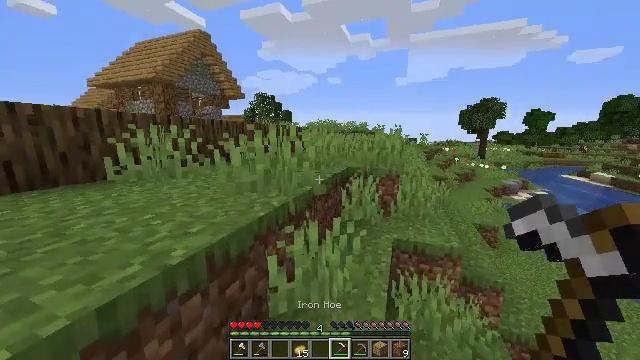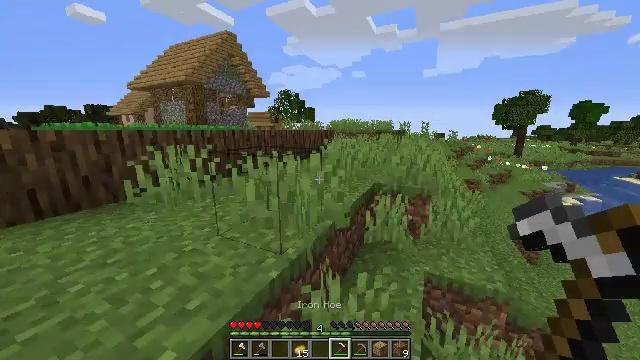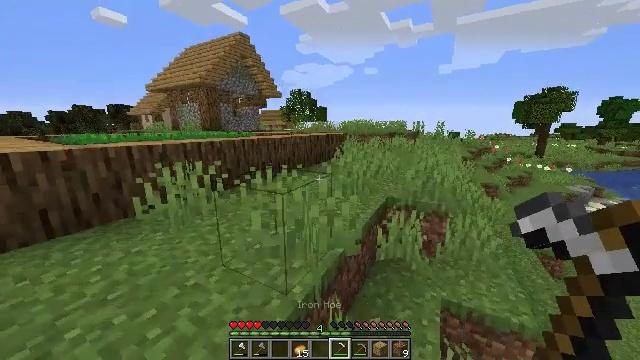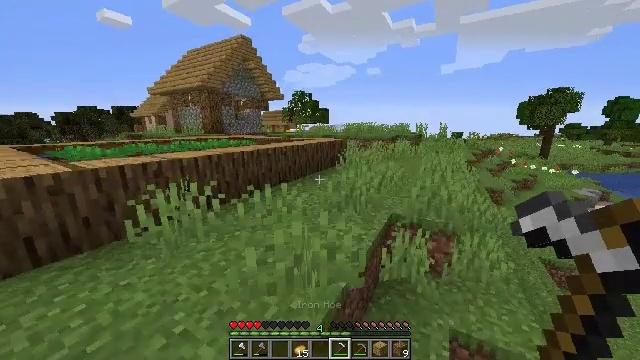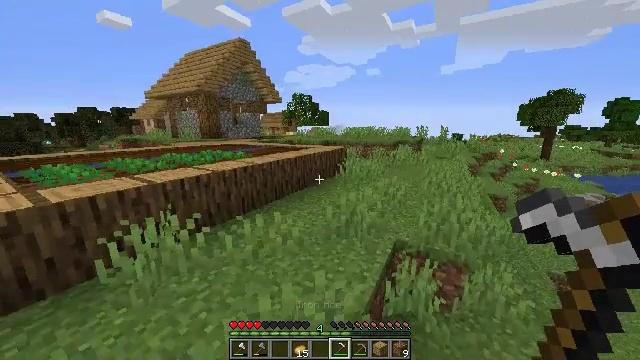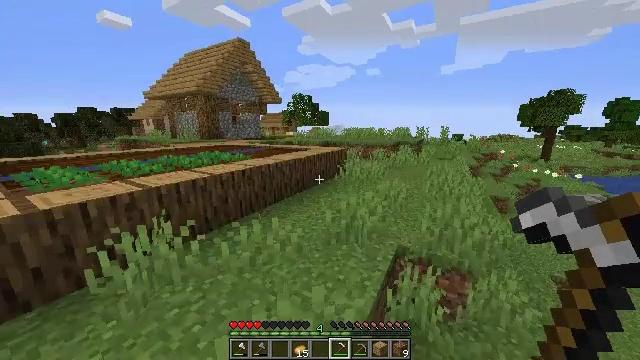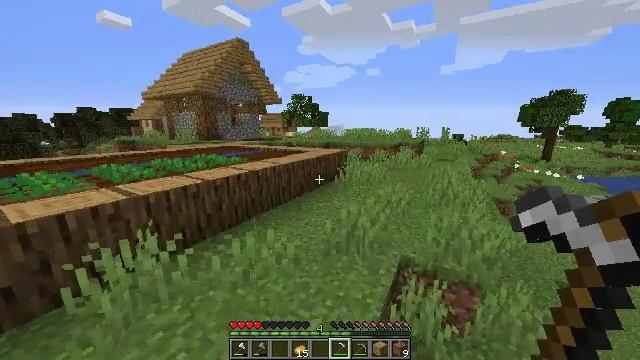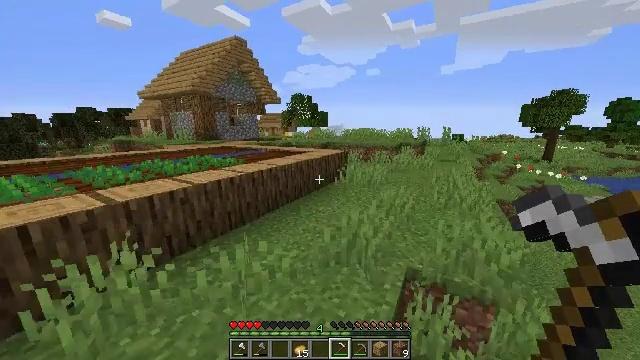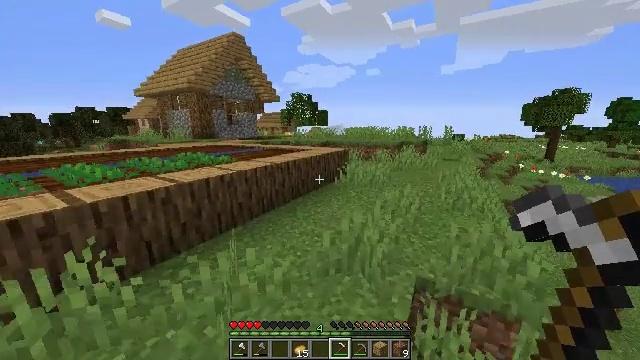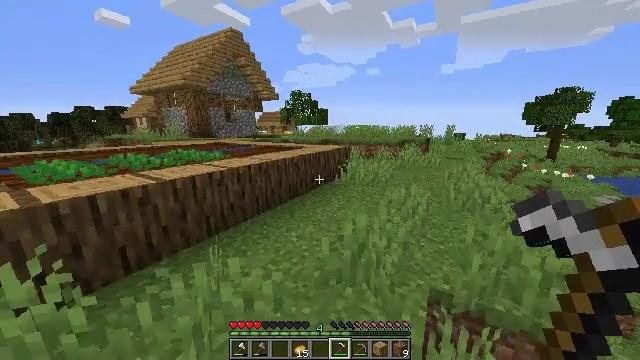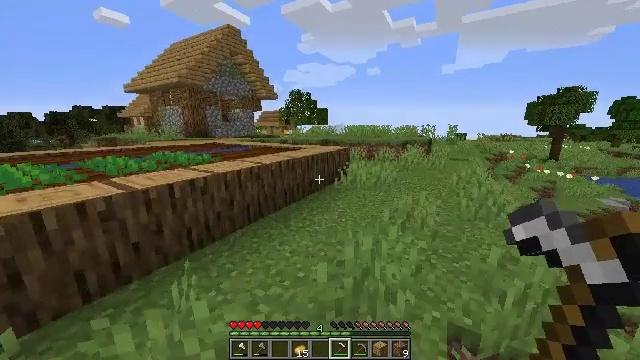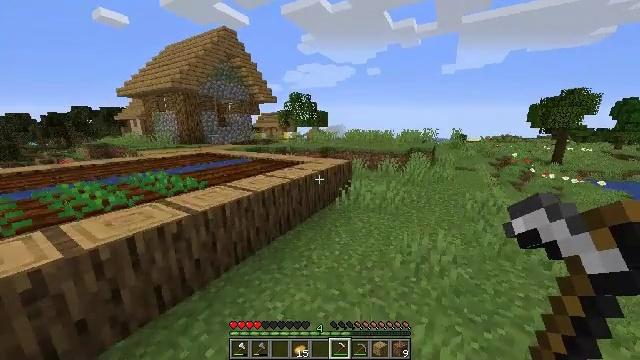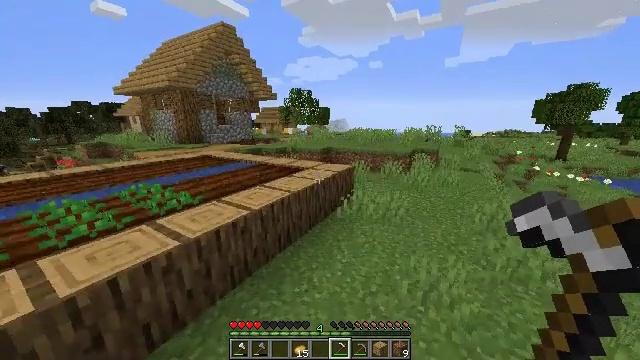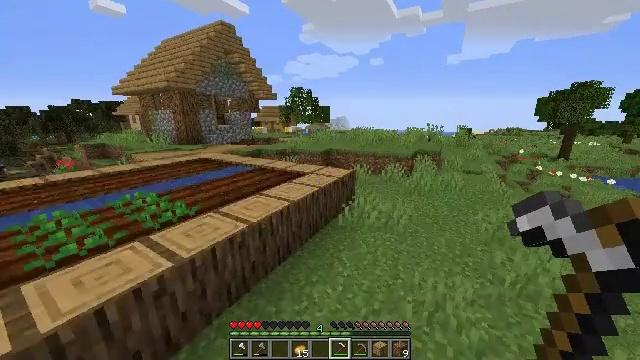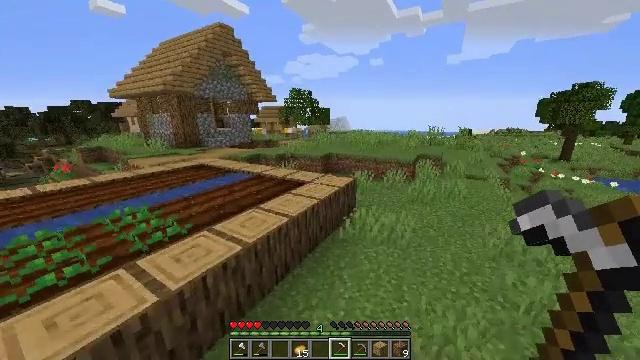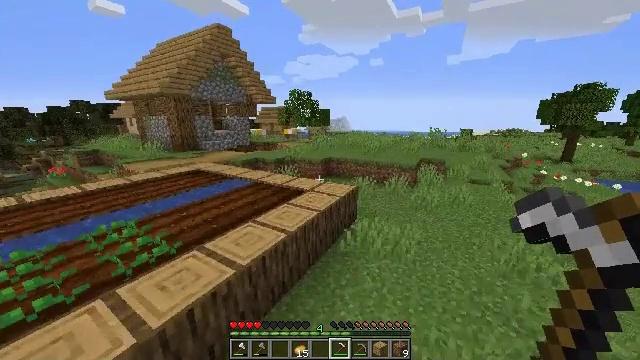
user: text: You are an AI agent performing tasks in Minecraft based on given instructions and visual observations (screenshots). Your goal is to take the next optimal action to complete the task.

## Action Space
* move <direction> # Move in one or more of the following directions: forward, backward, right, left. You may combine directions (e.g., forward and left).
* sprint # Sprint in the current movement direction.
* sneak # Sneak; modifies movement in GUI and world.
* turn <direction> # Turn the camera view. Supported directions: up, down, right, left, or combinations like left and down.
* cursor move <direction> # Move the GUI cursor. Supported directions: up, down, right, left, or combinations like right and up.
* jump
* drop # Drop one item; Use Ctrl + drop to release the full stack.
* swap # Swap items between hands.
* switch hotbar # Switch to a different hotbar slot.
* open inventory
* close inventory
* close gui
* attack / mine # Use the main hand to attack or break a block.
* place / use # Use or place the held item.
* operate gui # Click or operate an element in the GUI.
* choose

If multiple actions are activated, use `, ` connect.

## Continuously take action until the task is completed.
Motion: motion action
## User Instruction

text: Destroy the bee nest.
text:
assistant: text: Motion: move forward, sprint, turn left and down, jump
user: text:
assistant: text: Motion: move forward, sprint, turn left, jump
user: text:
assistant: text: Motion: move forward, sprint, jump
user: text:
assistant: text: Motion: move forward, sprint, jump
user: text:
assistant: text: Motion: move forward, sprint, jump
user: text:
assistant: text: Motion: move forward, sprint, jump
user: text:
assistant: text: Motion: move forward, sprint, jump
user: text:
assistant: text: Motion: move forward, sprint, jump
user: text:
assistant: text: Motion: move forward, sprint, jump
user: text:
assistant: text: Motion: move forward, sprint, jump
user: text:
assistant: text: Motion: move forward, sprint, jump
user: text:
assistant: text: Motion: move forward, sprint, turn down, jump
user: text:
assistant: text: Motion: move forward, sprint, jump
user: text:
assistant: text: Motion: move forward, sprint, jump
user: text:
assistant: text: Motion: move forward, sprint, jump
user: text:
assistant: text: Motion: move forward, sprint, jump
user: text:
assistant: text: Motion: move forward, sprint, jump
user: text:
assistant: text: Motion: move forward, sprint, jump
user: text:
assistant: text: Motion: move forward, sprint, jump
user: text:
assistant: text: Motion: move forward, sprint, jump
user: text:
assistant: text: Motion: move forward, sprint, jump
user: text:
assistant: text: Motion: move forward, sprint, jump
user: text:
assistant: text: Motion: move forward, sprint, jump
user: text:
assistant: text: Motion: move forward, sprint, turn left and down, jump
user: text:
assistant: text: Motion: move forward, sprint, turn left, jump
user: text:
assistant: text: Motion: move forward, sprint, jump
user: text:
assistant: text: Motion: move forward, sprint, jump
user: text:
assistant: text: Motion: move forward, sprint, jump
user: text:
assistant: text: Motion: move forward, sprint, jump
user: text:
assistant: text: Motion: move forward, sprint, jump